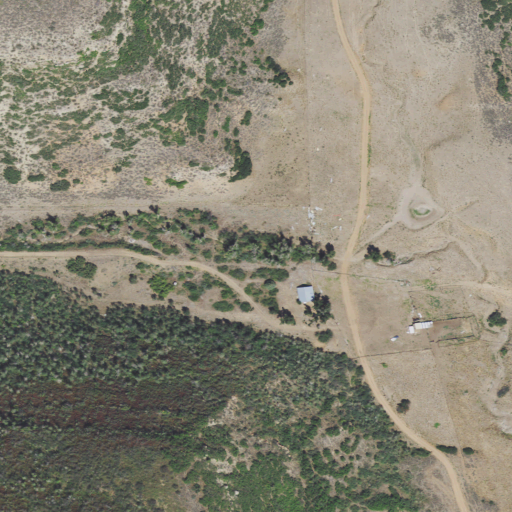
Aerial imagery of valley in Utah named Wood Canyon containing shrub, deciduous forest, and open development